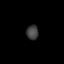
Tissue: prostate
Cell type: Myeloid cells
Senescence score: 0.307
Nuclear area (px): 170
Mean DAPI intensity: 63.994